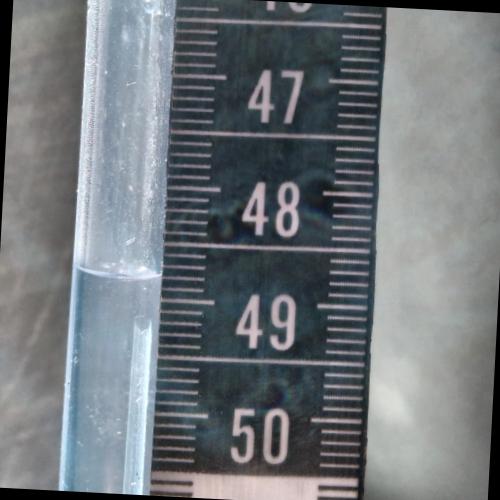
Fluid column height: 48.8 cm